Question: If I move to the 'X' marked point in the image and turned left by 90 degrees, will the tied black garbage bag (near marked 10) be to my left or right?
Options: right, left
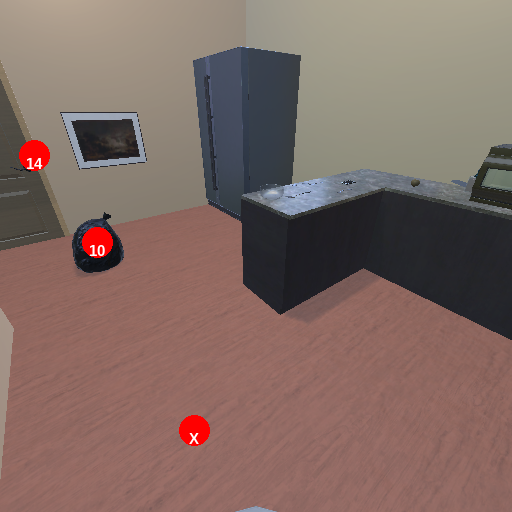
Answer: right